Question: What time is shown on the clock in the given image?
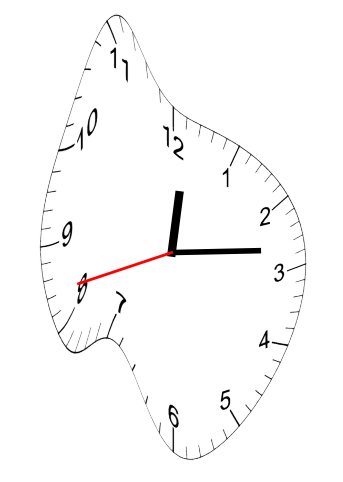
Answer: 12:13:42